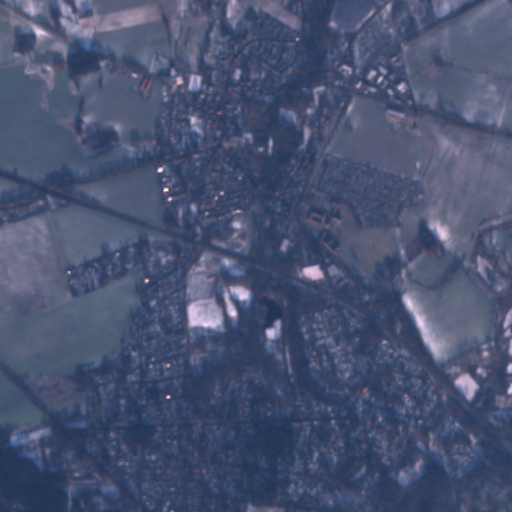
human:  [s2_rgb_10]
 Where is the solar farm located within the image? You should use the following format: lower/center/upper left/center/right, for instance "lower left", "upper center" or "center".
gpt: The solar farm is located in the upper right of the image.
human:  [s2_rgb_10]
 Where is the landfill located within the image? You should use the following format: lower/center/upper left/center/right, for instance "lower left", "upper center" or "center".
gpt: There is no landfill in the image.